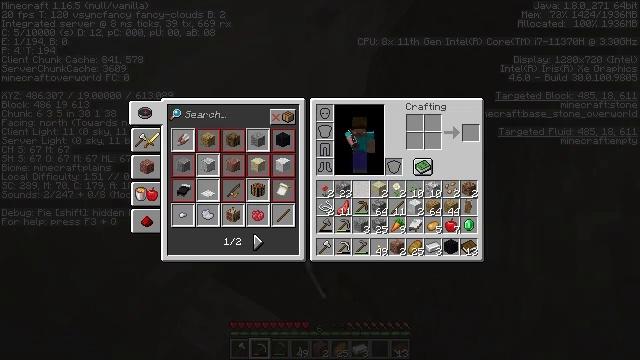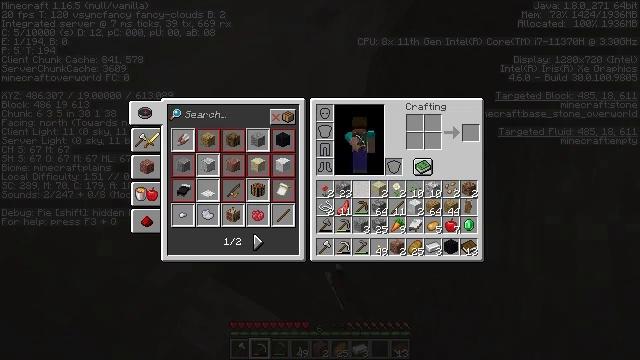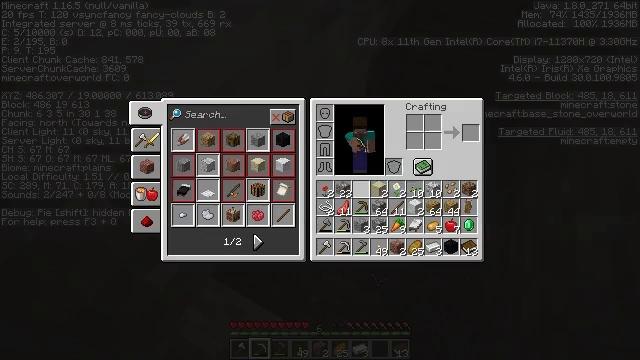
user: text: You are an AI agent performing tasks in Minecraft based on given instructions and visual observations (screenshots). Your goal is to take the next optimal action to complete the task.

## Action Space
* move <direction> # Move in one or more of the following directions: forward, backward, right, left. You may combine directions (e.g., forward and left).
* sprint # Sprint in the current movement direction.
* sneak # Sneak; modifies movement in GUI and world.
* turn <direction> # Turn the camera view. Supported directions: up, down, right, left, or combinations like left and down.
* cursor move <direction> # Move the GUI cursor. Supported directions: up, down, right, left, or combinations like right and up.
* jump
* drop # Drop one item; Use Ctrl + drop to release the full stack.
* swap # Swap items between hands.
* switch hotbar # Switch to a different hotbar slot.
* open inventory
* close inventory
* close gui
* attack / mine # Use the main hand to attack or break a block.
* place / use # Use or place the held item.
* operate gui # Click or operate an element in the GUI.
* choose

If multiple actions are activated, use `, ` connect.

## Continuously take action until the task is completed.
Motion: motion action
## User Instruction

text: Remove a hay block from the inventory.
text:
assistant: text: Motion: sprint
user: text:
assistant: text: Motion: sprint
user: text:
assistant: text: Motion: sprint